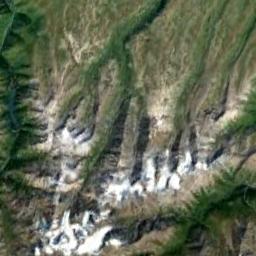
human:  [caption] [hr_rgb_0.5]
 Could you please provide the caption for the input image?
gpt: The folded mountain consists of some ridges and valleys and is covered with some vegetation .

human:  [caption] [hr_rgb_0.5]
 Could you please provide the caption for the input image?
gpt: The mountain is uneven and rough .

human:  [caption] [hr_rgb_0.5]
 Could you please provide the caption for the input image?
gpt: The mountain is full of green plants with lines of bare land .

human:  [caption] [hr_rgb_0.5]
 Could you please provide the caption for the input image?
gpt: Seventy percent of the area on this mountain is bare orange-red land .

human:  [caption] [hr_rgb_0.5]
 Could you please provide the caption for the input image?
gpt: There are some green land and white snow on the mountain .